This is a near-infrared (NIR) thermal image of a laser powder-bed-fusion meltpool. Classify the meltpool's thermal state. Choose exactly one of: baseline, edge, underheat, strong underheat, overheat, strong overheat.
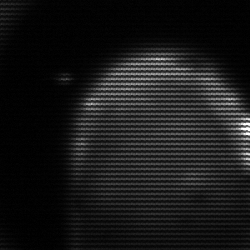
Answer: edge